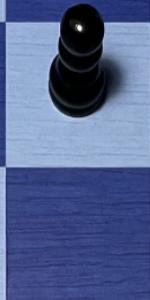
Label: Empty